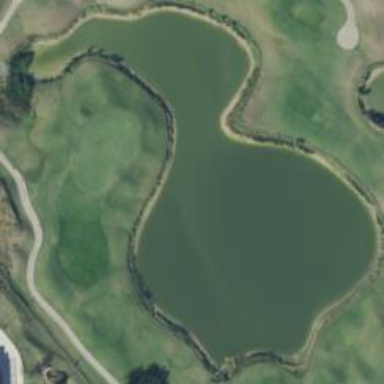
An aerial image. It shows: Water hazard in golf course. The hazard is natural water feature.